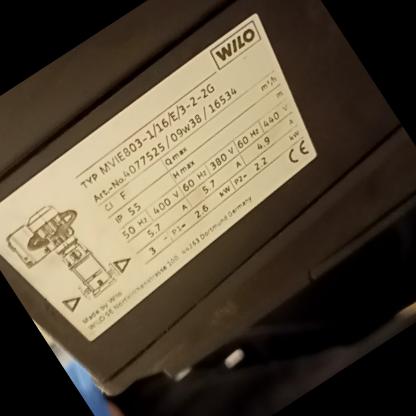
Klasa: tabliczka-znamionowa